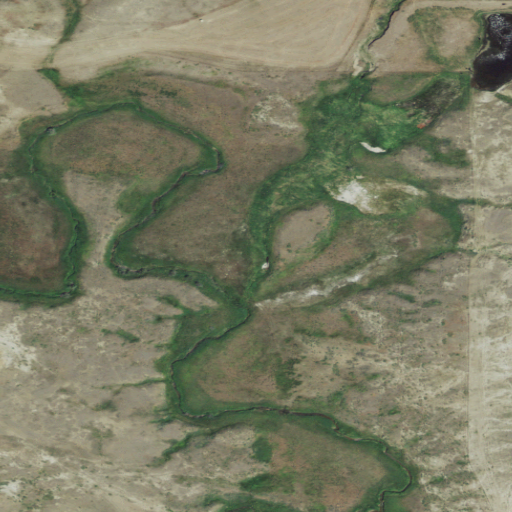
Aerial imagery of valley in Montana named Carvers Coulee containing grassland, shrub, herbaceous wetlands, and pasture